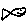
Label: fish